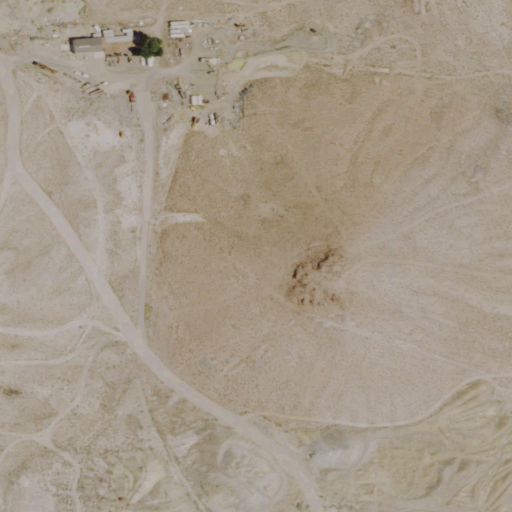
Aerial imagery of mountain in Nevada named Mizpah Hill containing shrub, medium intensity development, barren land, open development, and low intensity development